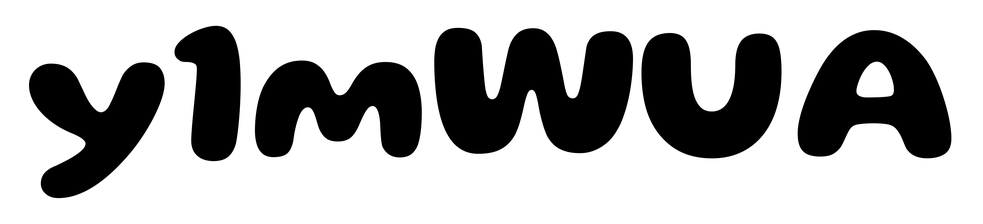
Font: Gluten_Bold